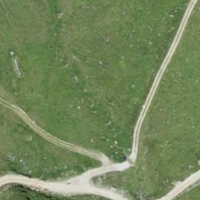
EUNIS habitat code: 26
Species observed at this site:
Geum montanum